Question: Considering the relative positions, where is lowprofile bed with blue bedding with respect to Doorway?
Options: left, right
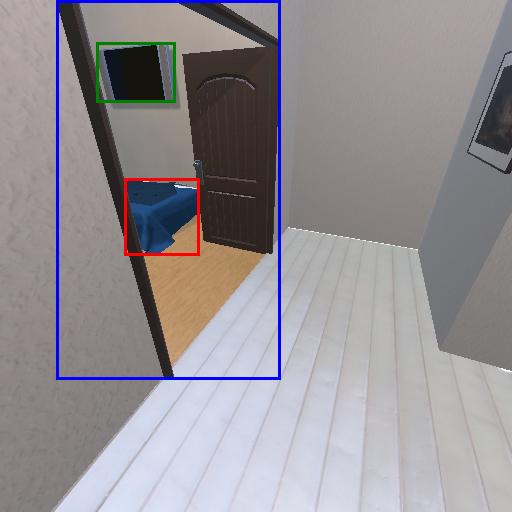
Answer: left